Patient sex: M
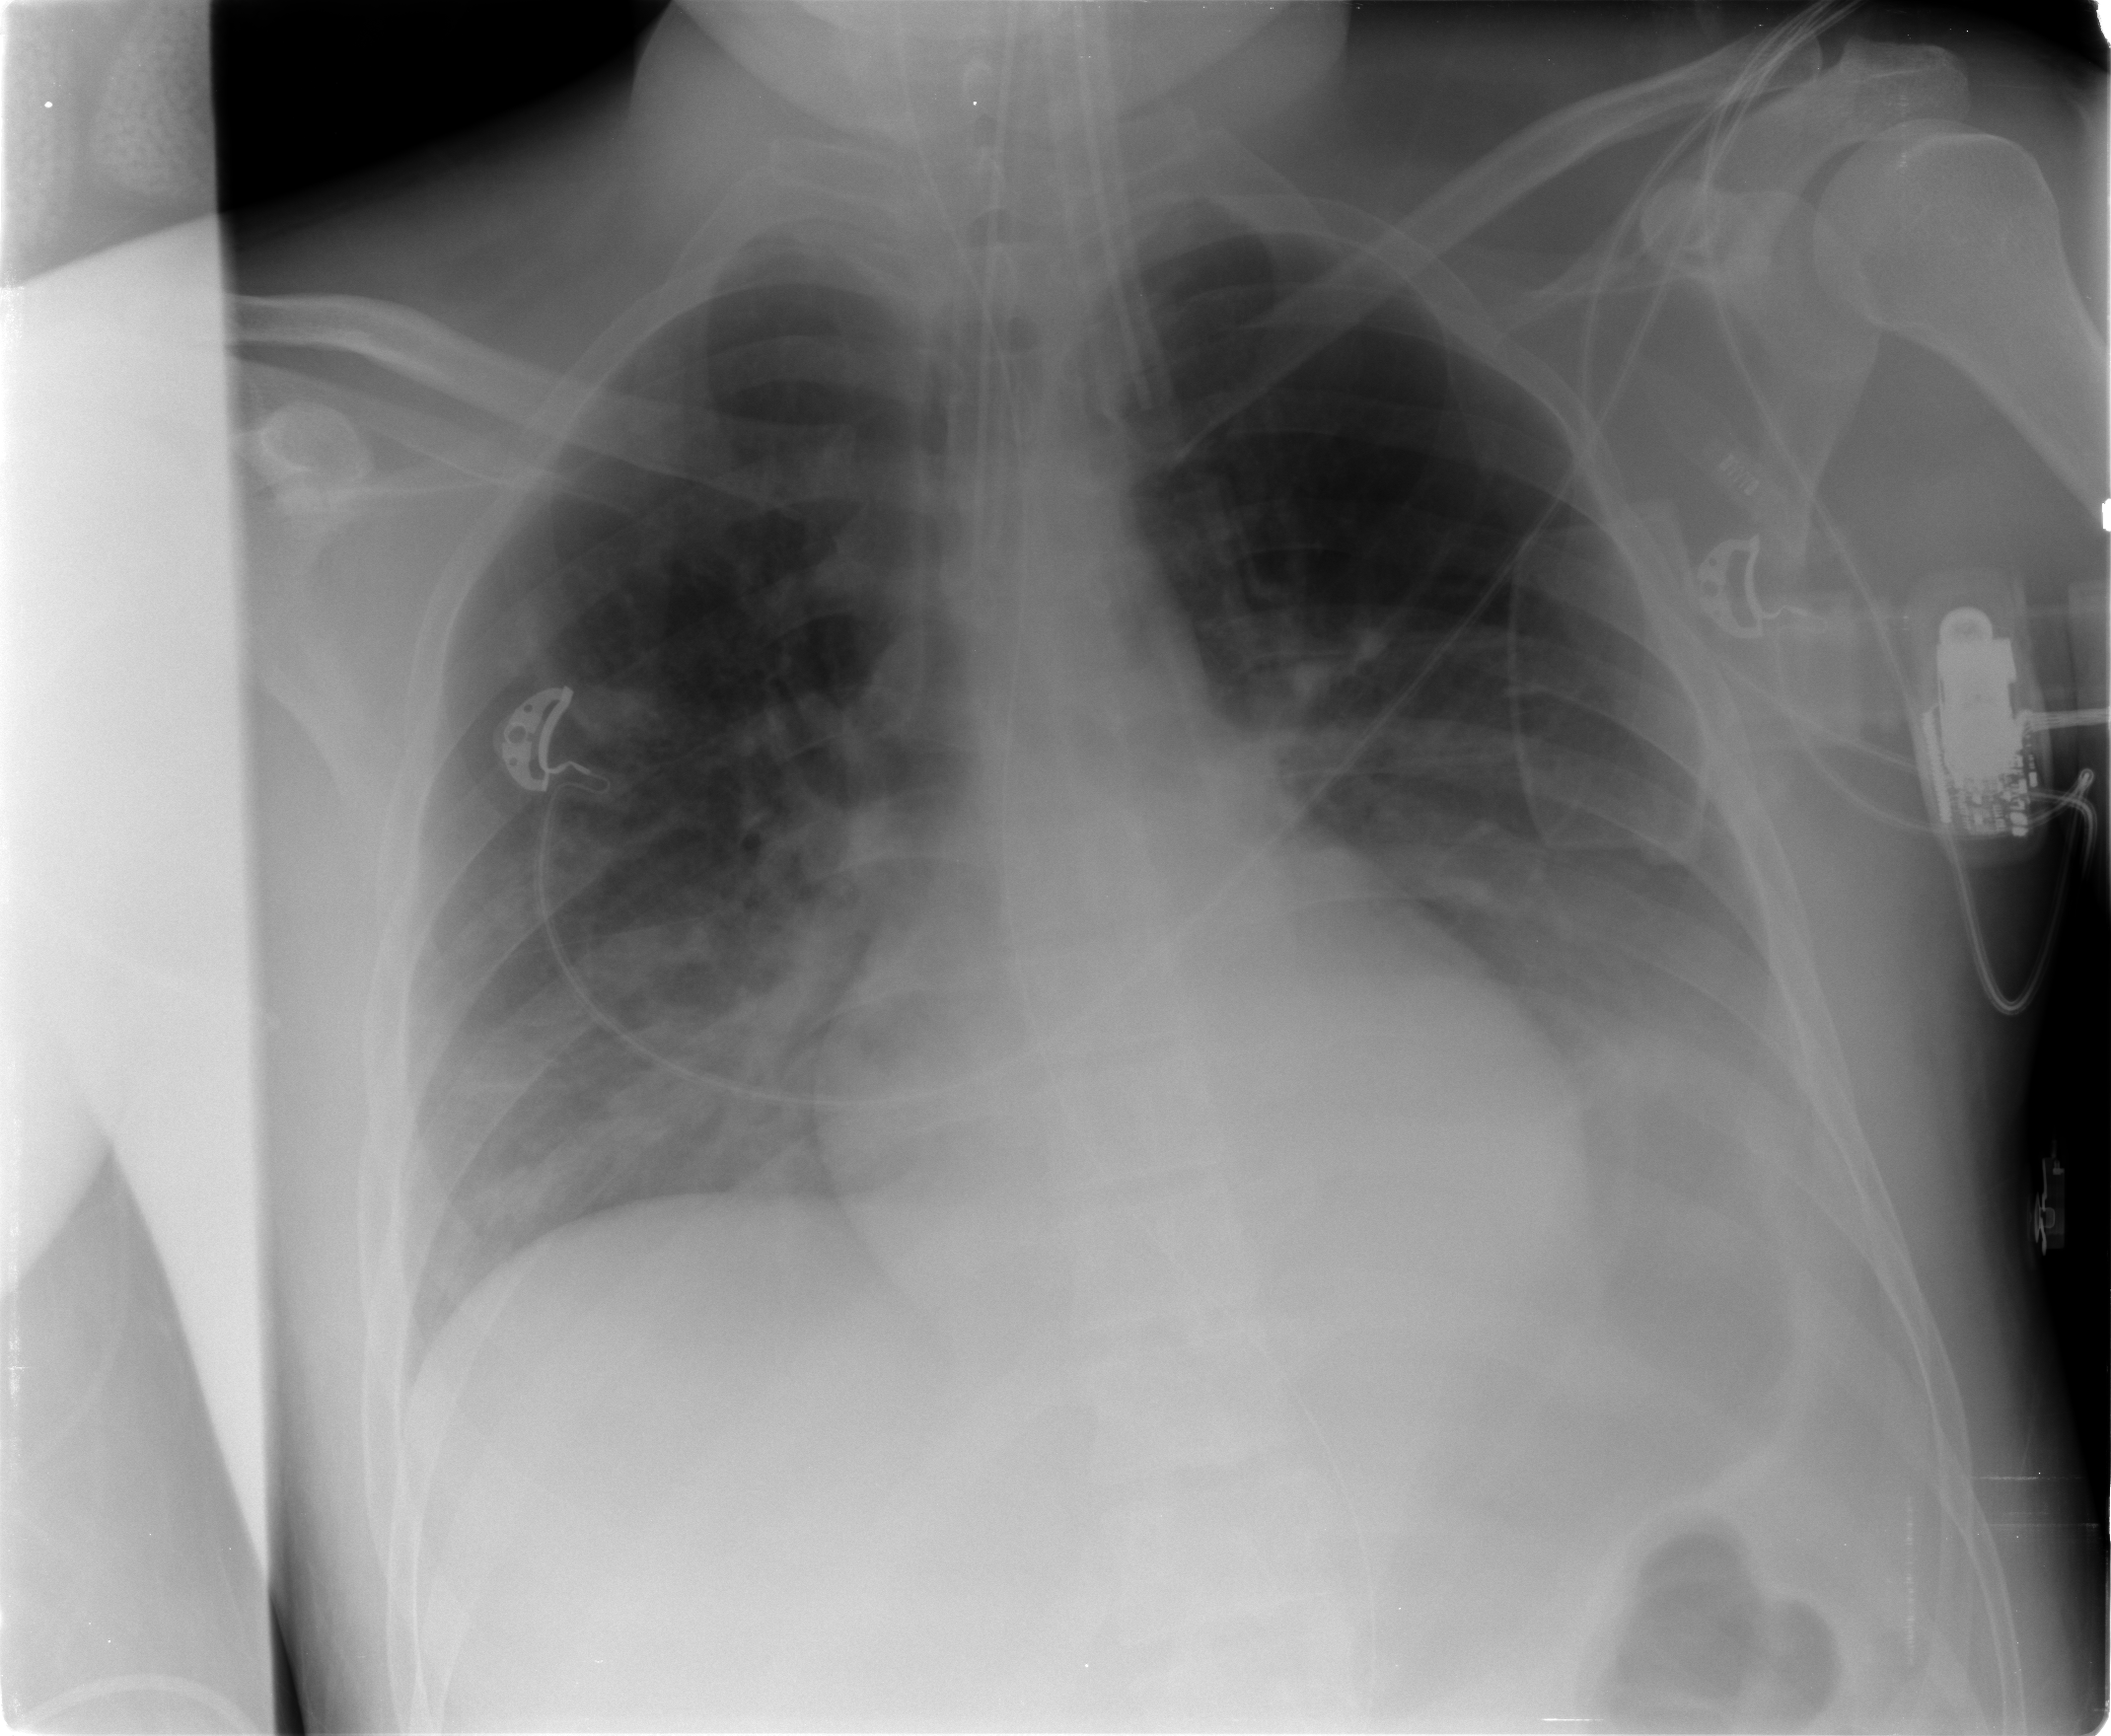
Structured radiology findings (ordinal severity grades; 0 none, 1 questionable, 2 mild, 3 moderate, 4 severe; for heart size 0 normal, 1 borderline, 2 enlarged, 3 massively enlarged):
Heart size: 0
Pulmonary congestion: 2
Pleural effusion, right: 0
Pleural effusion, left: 2
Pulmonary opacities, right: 2
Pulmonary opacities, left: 2
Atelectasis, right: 2
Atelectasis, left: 2